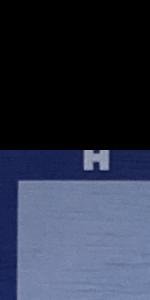
Label: Empty